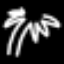
Label: palm tree